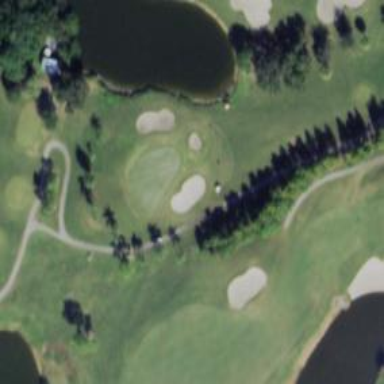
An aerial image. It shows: Golf hole.